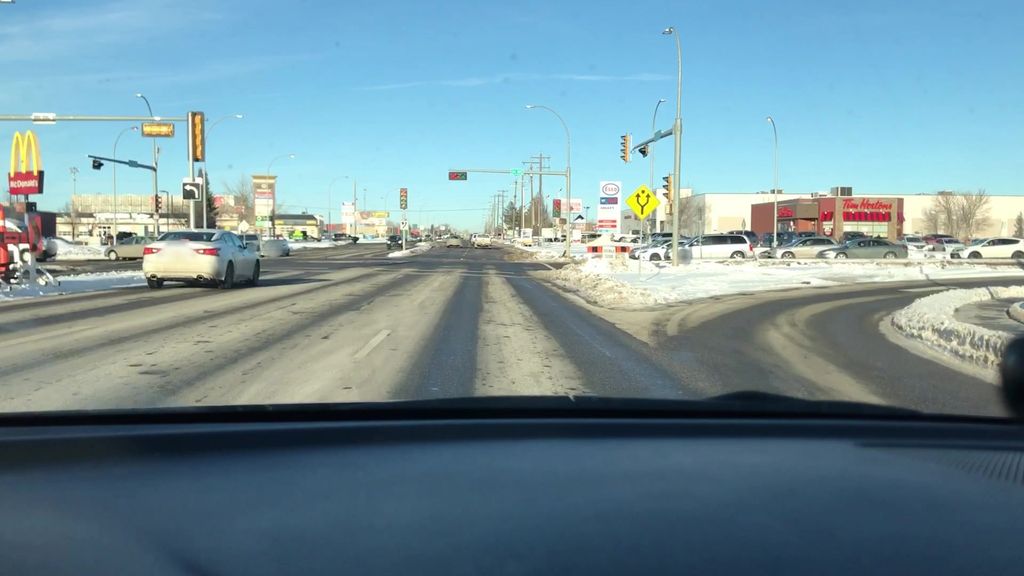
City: edmonton